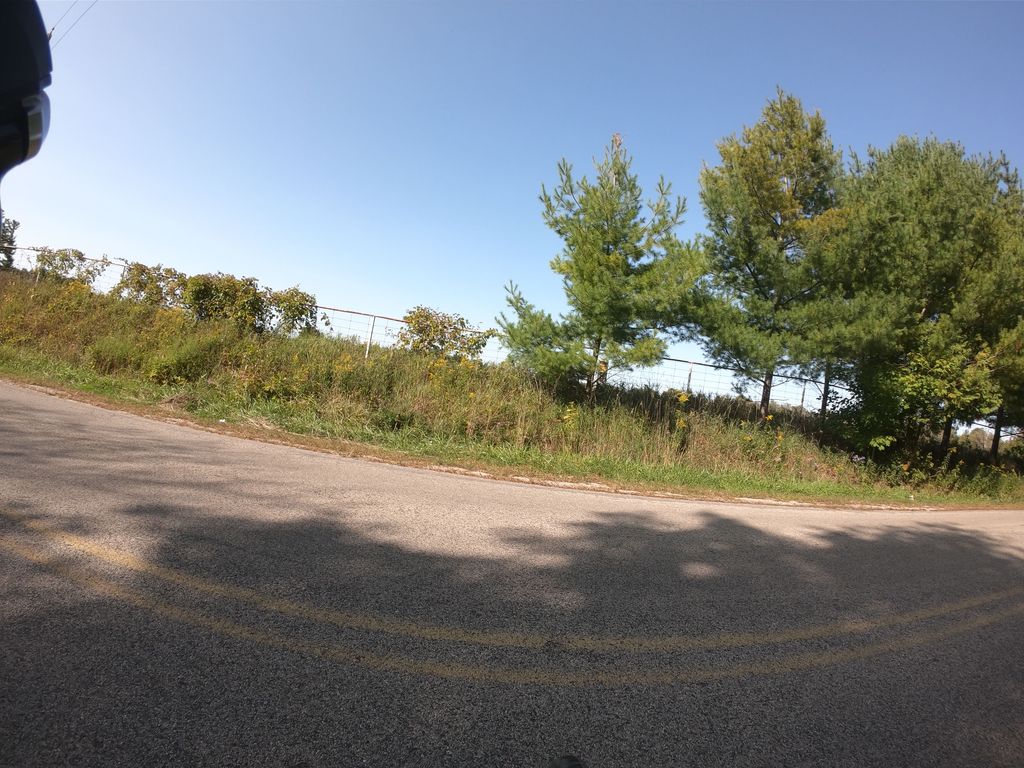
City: kitchener-waterloo